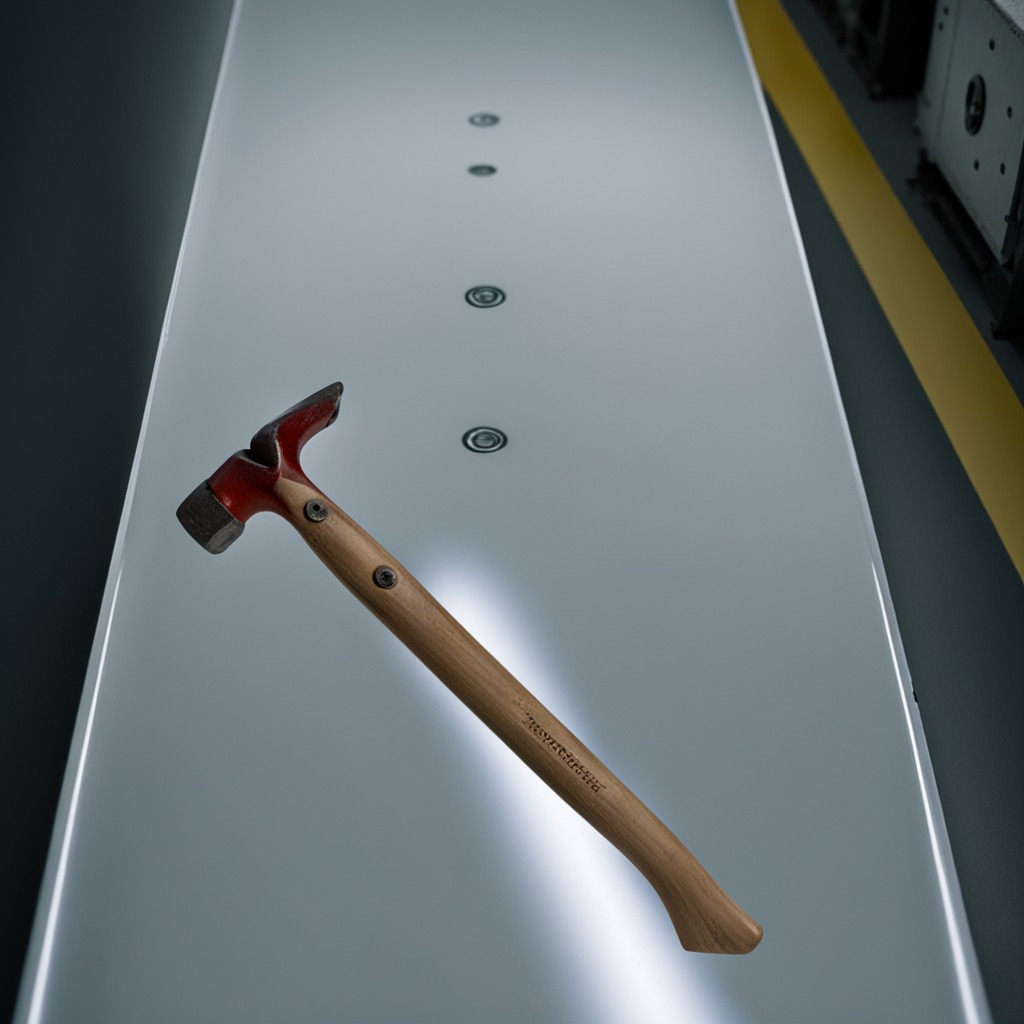
A hammer is lying on the table in the ship maintenance bay.